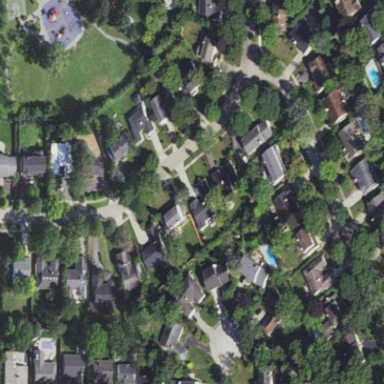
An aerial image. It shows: Residential area consisting of single-family homes.